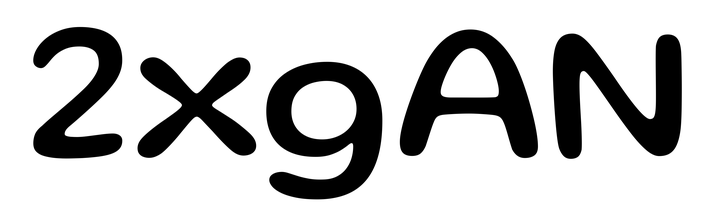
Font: Gluten_Regular